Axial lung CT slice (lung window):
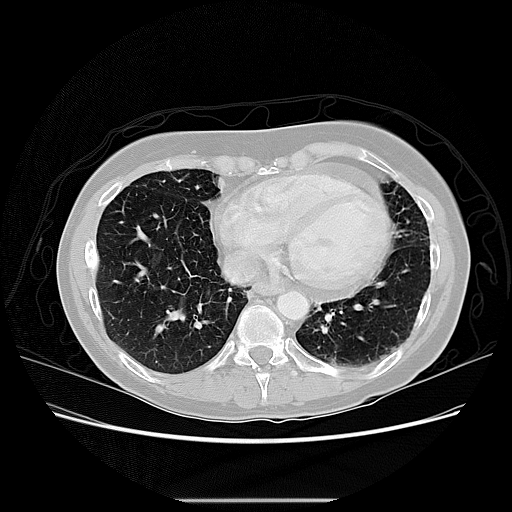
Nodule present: no